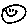
Label: smiley face